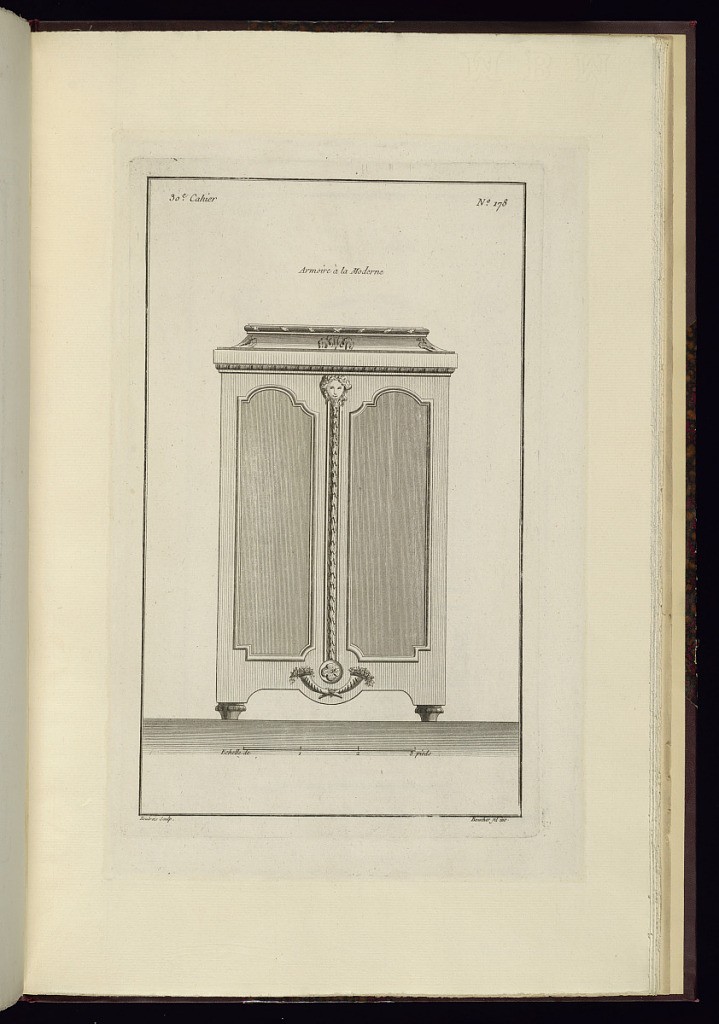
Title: Armoire à la Moderne
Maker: Juste-François Boucher, French, 1736 – 1782
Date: ca. 1775
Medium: Engraving on off white laid paper
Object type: Print
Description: Design for a double door armoire decorated with ornament motifs including bound leaf, acanthus leaf, egg and dart, a mascaron, a rosette, and crossed cornucopia. The plate is signed.